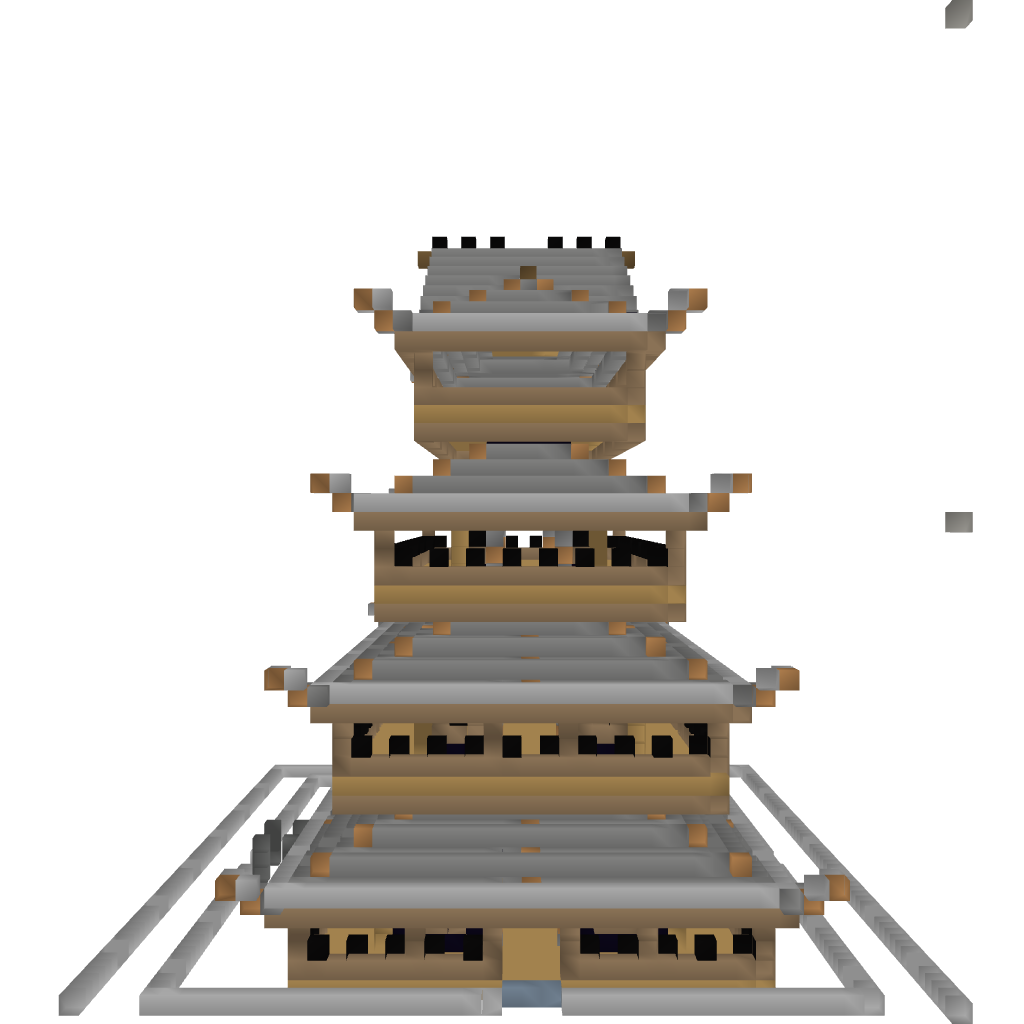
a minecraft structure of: -- The Bagel Pagoda --